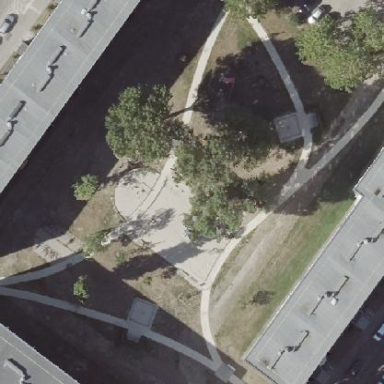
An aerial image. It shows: Park.